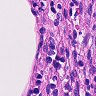
Metastatic tissue present: no